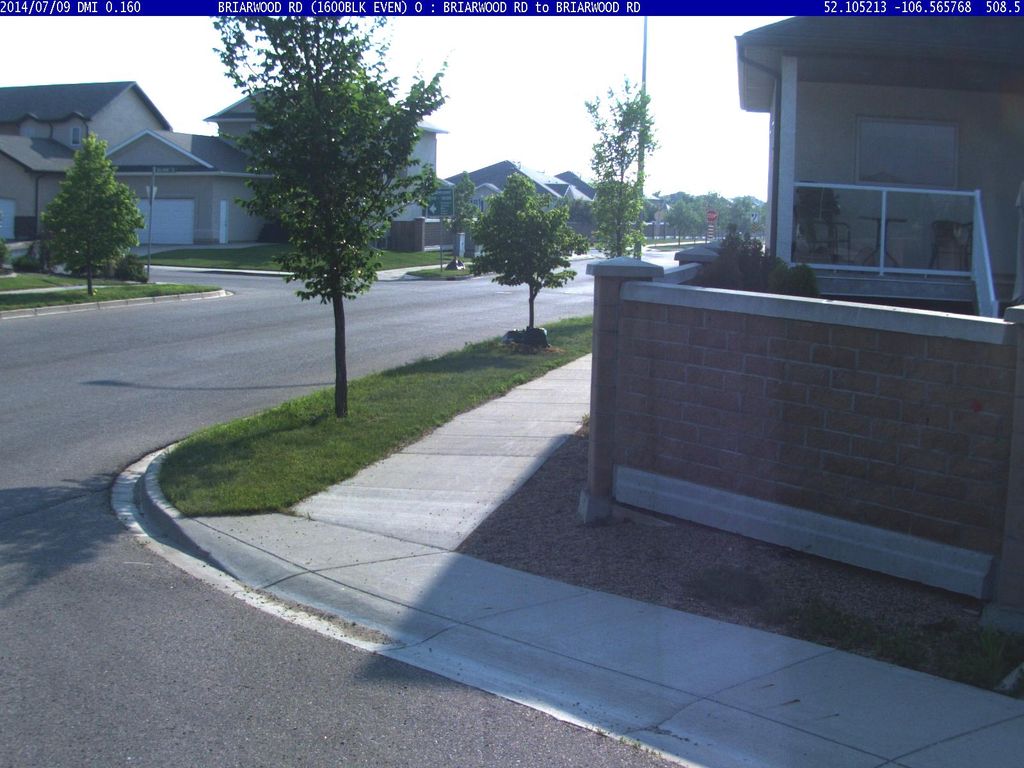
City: saskatoon